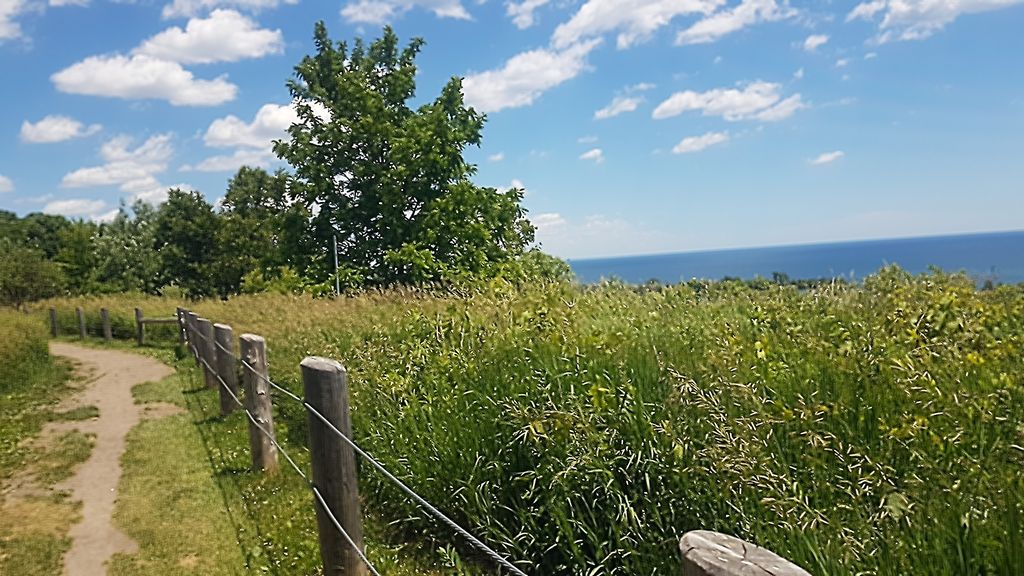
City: toronto